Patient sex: M
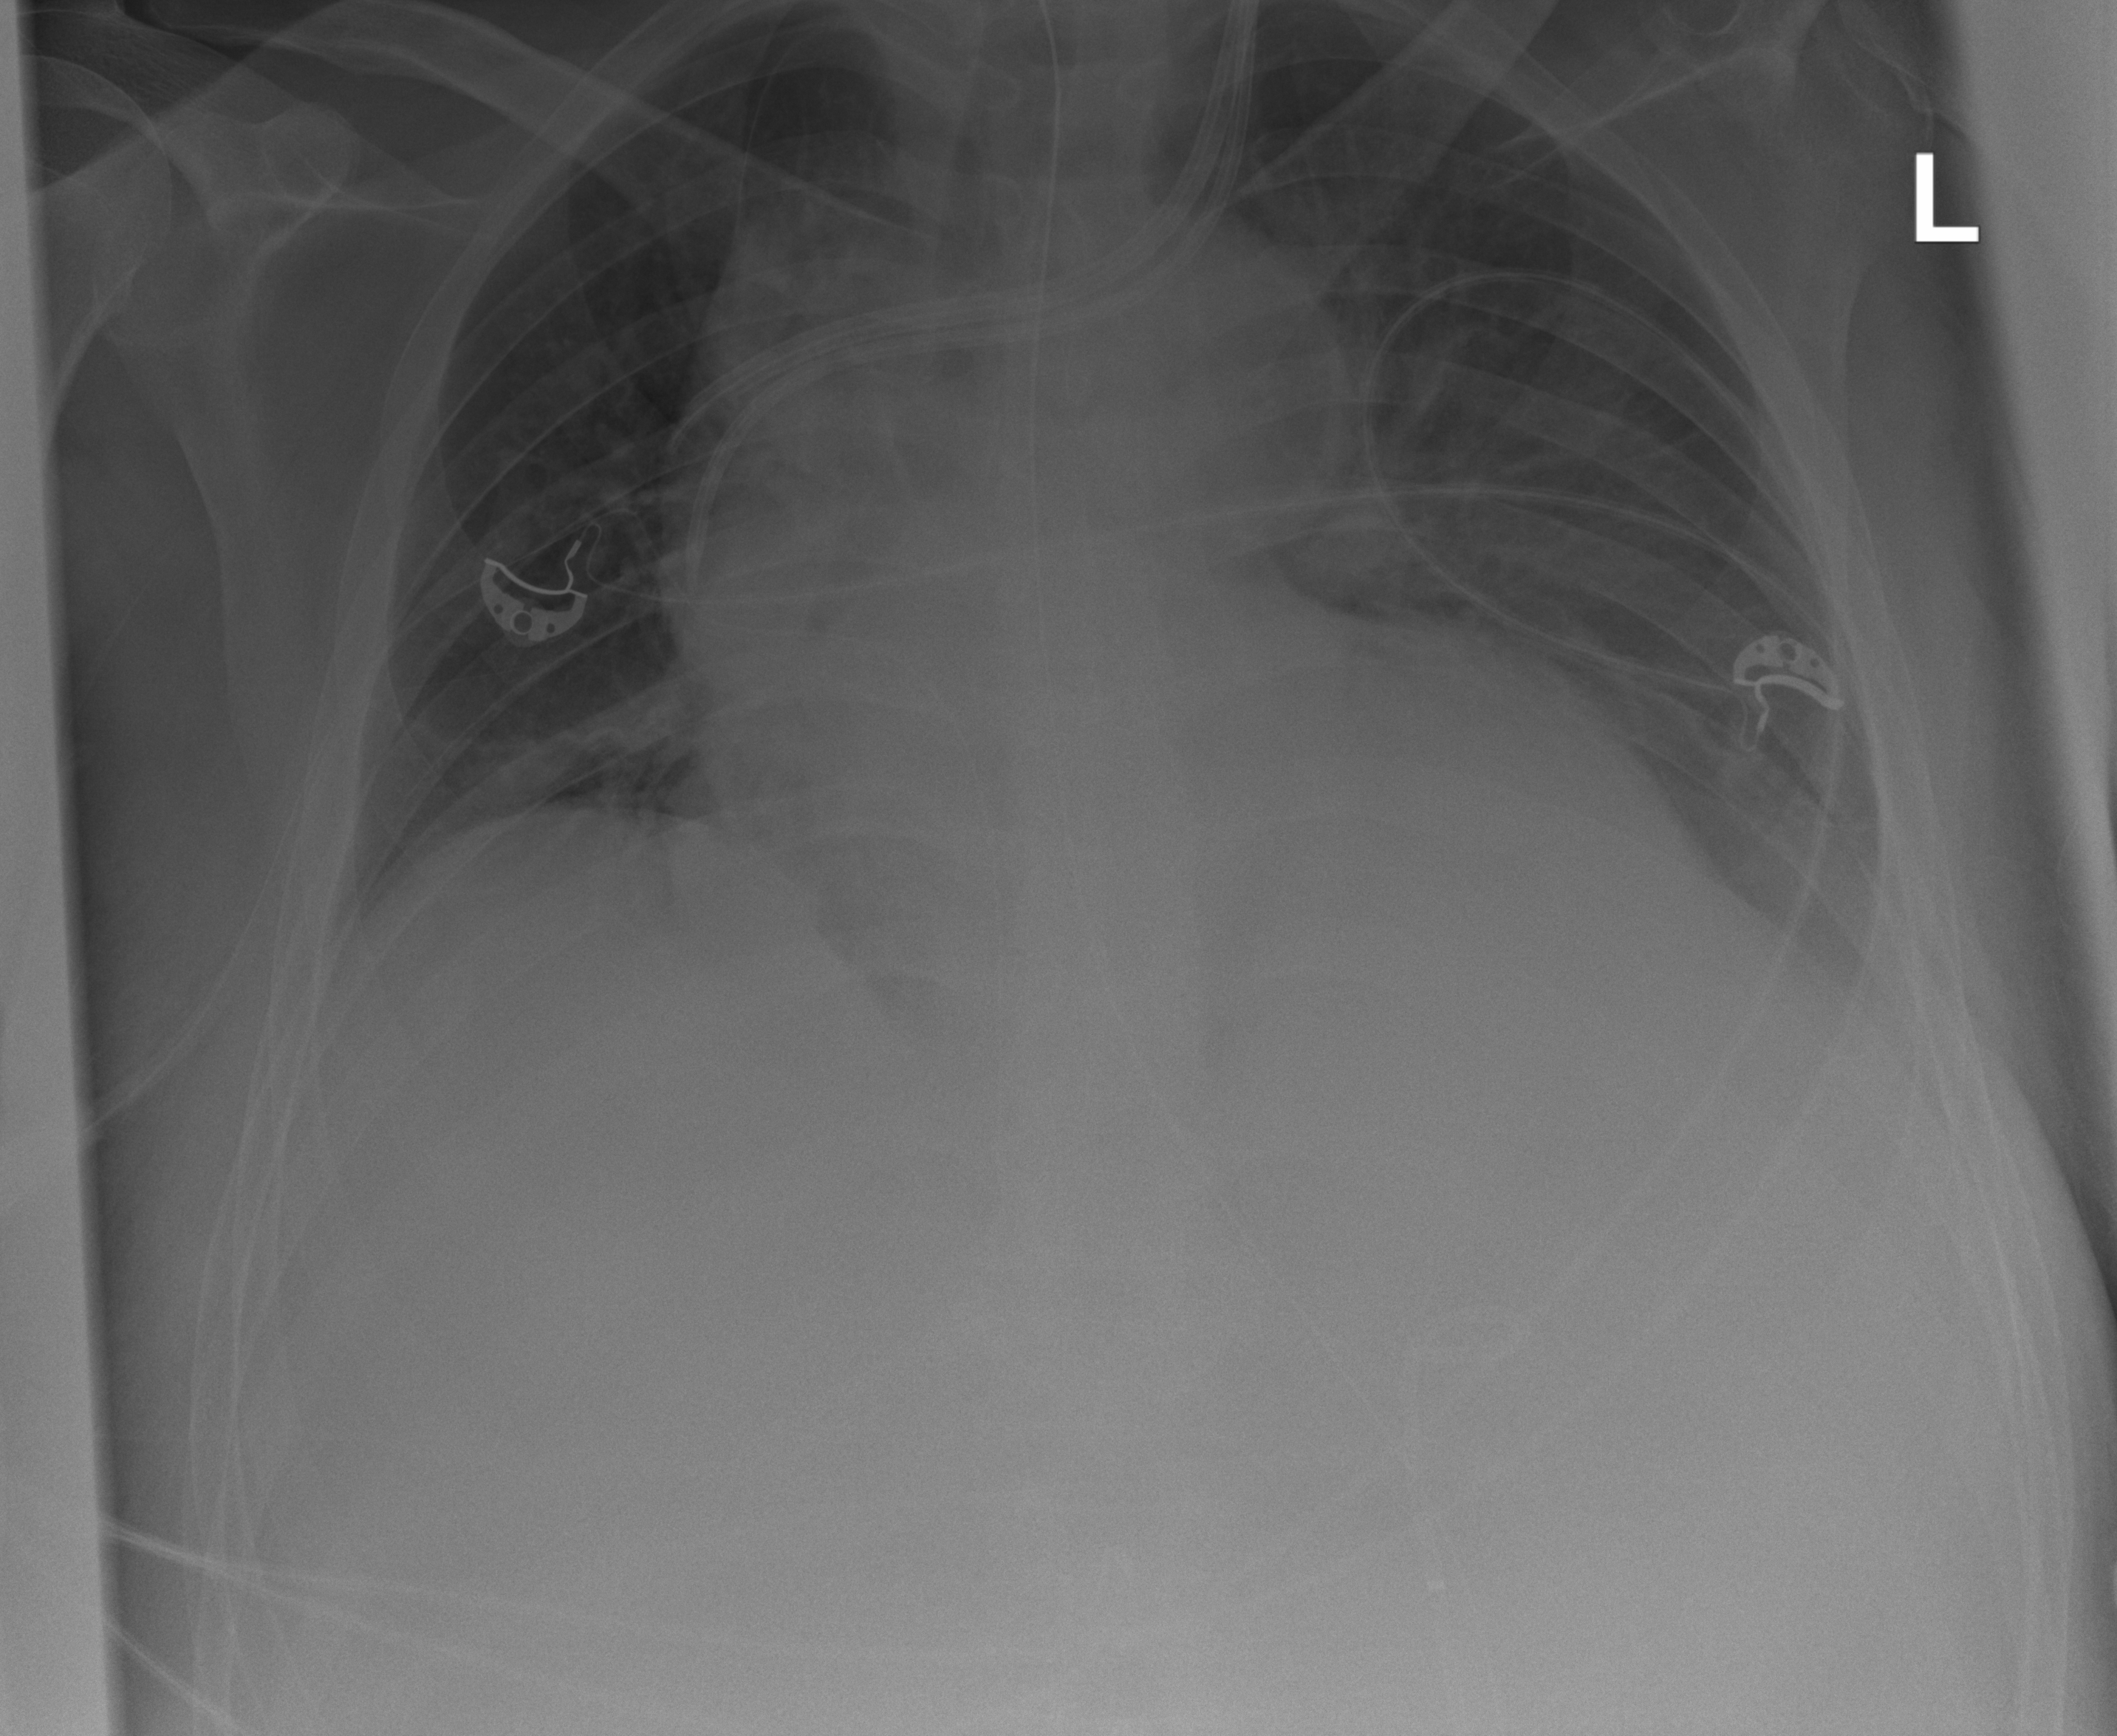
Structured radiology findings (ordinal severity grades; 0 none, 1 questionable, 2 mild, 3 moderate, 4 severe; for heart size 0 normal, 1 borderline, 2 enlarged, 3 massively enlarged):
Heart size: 2
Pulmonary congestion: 0
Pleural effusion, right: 0
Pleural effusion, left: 2
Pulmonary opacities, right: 0
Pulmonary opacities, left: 0
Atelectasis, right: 2
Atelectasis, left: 1